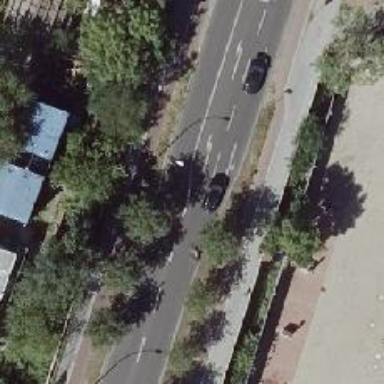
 featuring lane markings. There are sidewalks on both sides and separate cycle track."